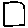
Label: square